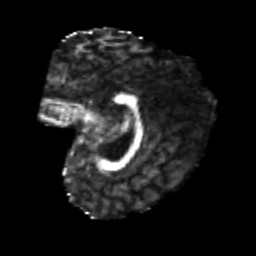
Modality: FA
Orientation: sagittal
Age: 22
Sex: female
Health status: healthy
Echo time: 0.074 s